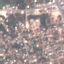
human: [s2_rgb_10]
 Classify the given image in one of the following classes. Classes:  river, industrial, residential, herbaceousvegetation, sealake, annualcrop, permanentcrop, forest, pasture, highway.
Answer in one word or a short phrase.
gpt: Residential